Field crop: maize
Growth stage: 2
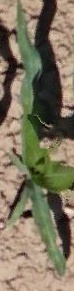
Species: maize